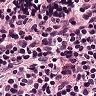
Metastatic tissue present: no